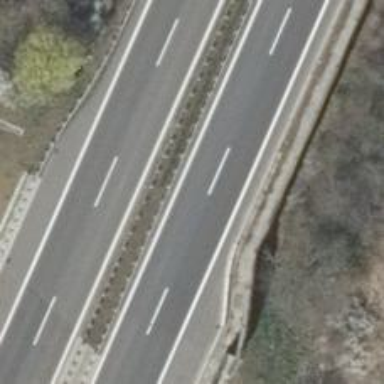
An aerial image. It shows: Asphalt bridge over motorway.